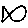
Label: fish